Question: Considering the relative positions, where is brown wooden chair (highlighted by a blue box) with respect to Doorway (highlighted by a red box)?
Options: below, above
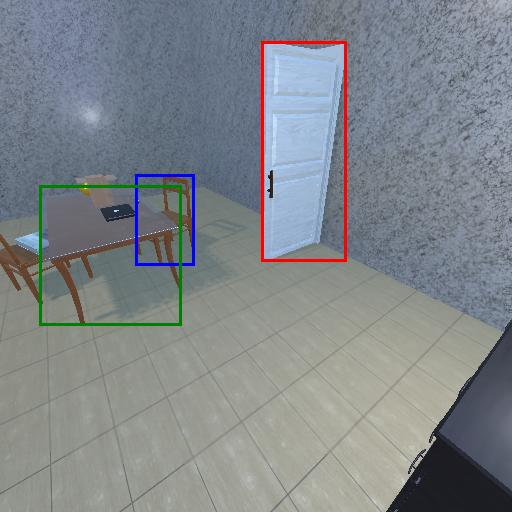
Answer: below